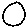
Label: circle